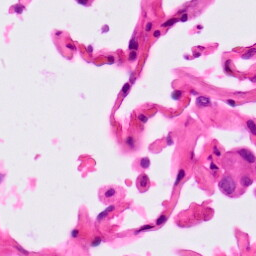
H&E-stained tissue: Lung